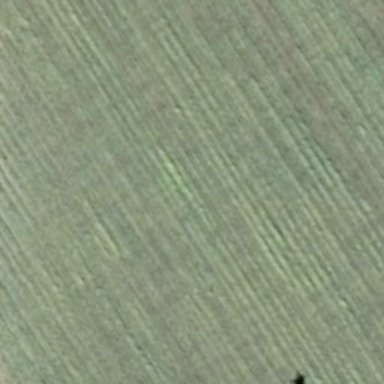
There is a piece of formland .